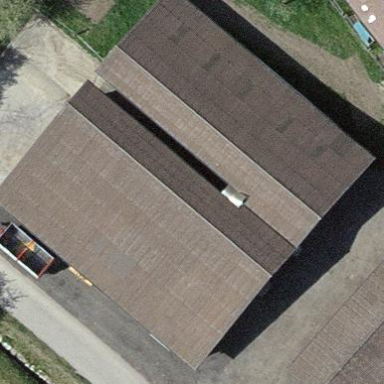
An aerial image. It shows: Farm auxiliary building.